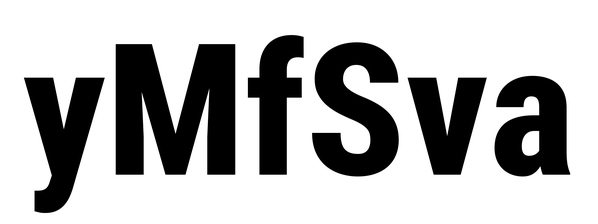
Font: Roboto_Condensed_ExtraBold